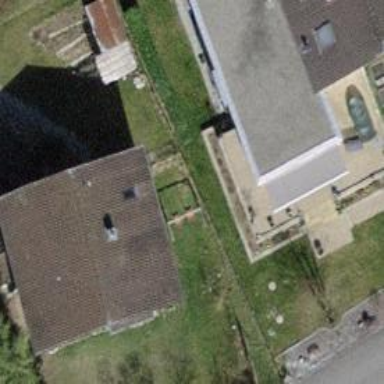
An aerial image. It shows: Building with tile roof.